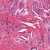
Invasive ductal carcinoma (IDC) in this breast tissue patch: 0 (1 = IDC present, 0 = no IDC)